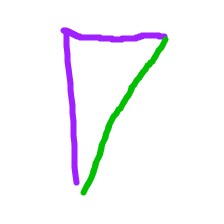
Shape: triangle